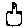
Label: bird